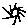
Label: sun